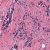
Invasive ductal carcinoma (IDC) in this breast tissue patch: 1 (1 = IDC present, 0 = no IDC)